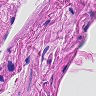
Metastatic tissue present: no